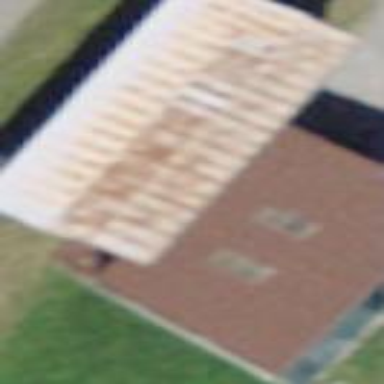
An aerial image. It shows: Shed building.